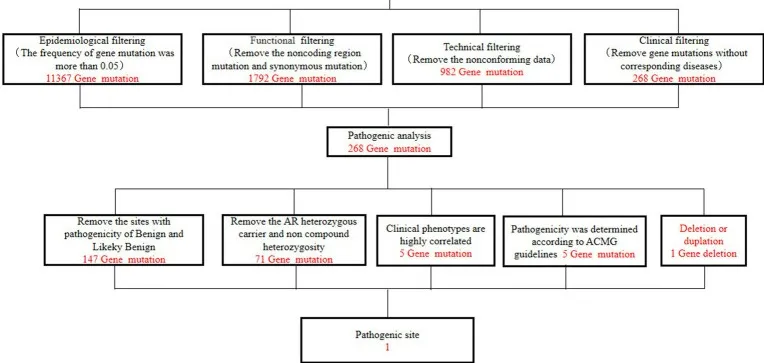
Filtering steps for the variant calls in whole-exome sequencing.
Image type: chart (chart)